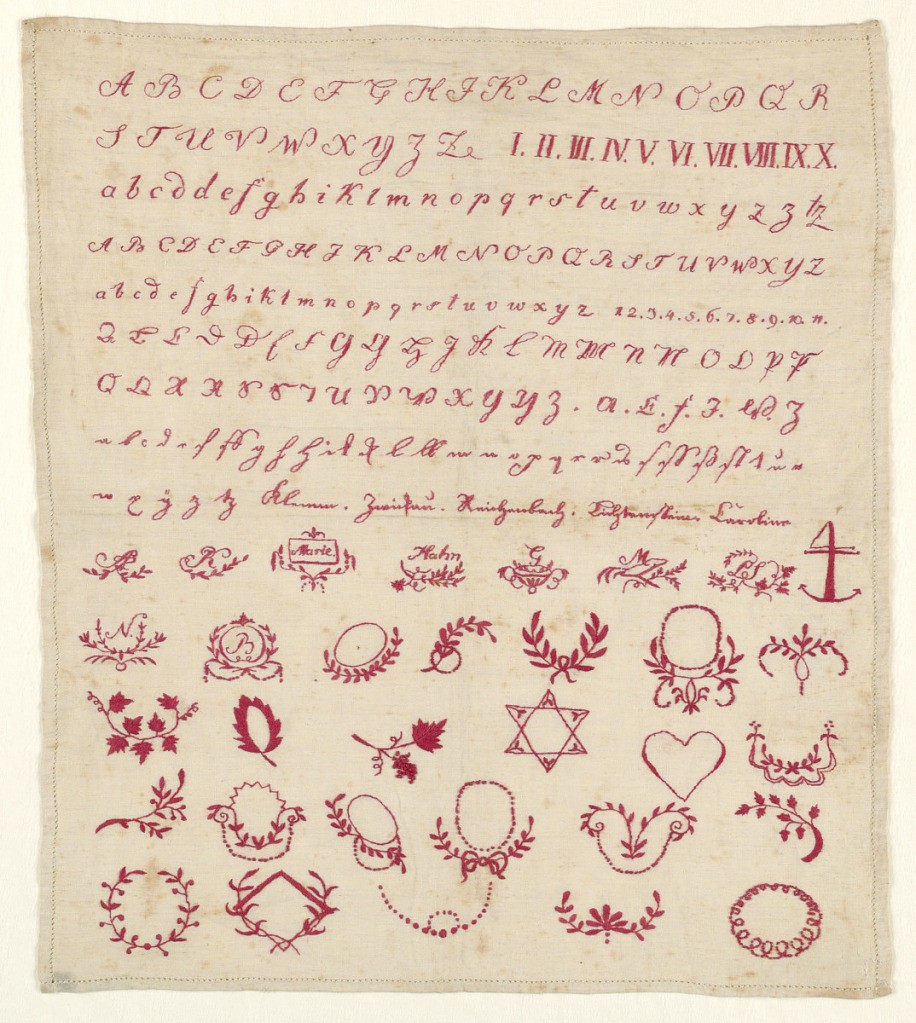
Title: Sampler
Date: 19th century
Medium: cotton Technique: embroidered in stem and satin stitches on plain weave foundation
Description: Alphabets at top; monograms and motifs at bottom, all in red on white. Marking sampler